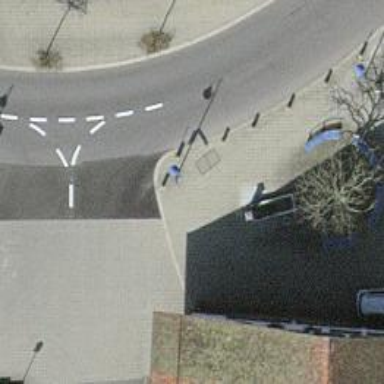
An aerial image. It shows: Bollard.